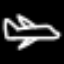
Label: airplane